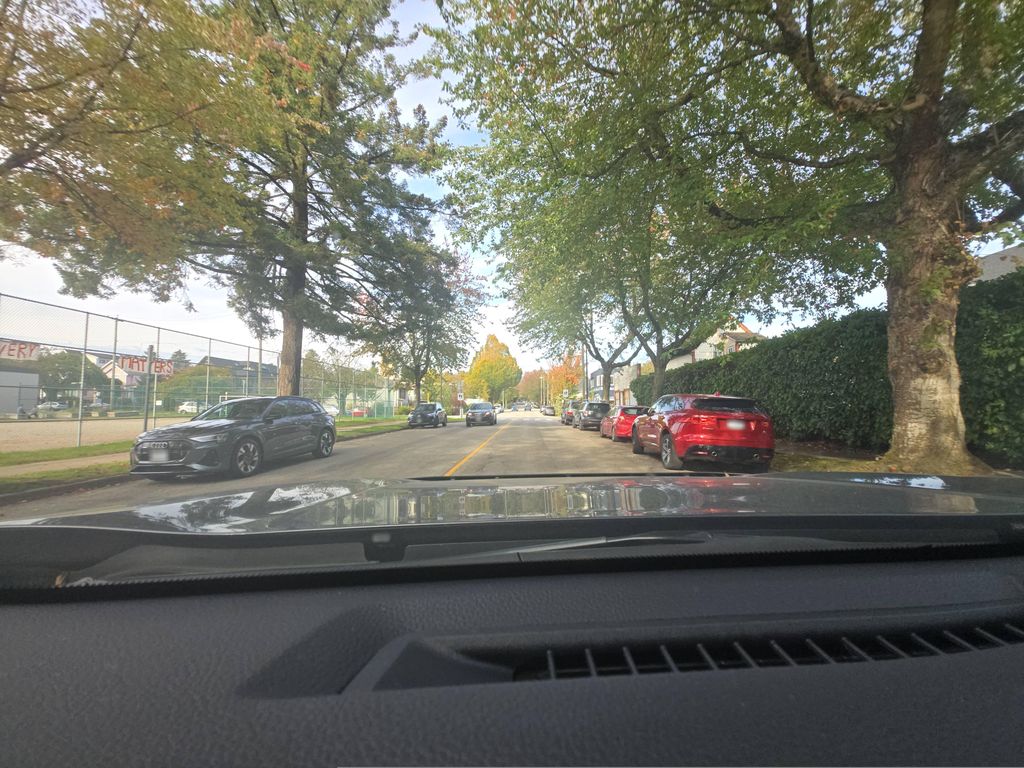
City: vancouver